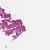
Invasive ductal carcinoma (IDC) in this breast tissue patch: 0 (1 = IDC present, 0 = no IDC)